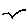
Label: bird